Question: When i load a html on 'UIWebView' in 'ios8' app is crashing.
Second time when i open the page again it not crashing , it happens only in IOS 8.
On 'ViewWillAppear' calling openLink
'''
-(void)openLink{
NSString *pathFile = [[NSBundle mainBundle] pathForResource:filePath ofType:@"html"];
NSURL *url = [NSURL fileURLWithPath:pathFile ];
NSString *urlwithoutQueryString = [url absoluteString];
NSString * urlWithQueryString = [NSString stringWithFormat:@"%@?%@",urlwithoutQueryString, filePathAnchor];
NSURL *url2 = [NSURL URLWithString:urlWithQueryString];
NSMutableURLRequest *urlRequest = [NSMutableURLRequest requestWithURL:url2];
if ([webView request] != urlRequest){
[webView loadRequest:urlRequest];
}
NSString *str =[NSString stringWithFormat:@"javascript:gotoInternalHref('0000');"];
[webView stringByEvaluatingJavaScriptFromString:str];
}
'''
Javascript Function
'''
function gotoInternalHref(posIndex) {
LocationHash = "#" + posIndex;
positionindex = posIndex;
window.location.hash = LocationHash;
}
'''

Please help me to fix this issue.
Thanks in advance.
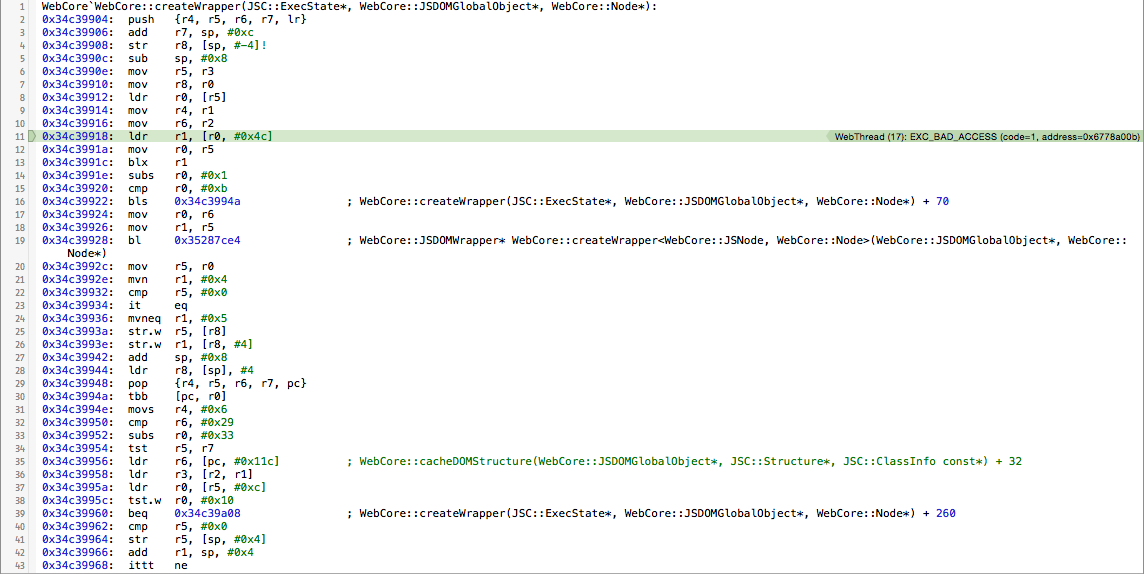
Answer: Finally i found the problem. In my html i am using embed tag because of this it is crashing.
'''
<embed width ="600" height ="400" src="01.jpg" href="01.mp4" type="video/mp4" id="video-01"target ="myself" scale="1"/>
'''
Changed to
'''
<video controls="controls" autoplay="autoplay" loop width="600" height="400" poster="01.jpg" id="video-01" target="myself" scale="1">
<source src="01.mp4" type="video/mp4">
</video>
'''
it's working :)
Thanks a lot.